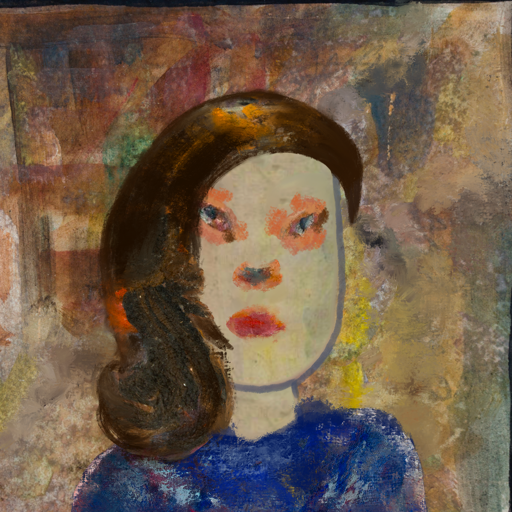
Background: Mosgoul, Head And Neck Front: Hill_Girl, Face Front: Boggyland, Bust: Irani, Hair Front: Gypsy_Queen, Head Accessory: Blank, Second Necklace: Blank, Necklace: Blank, Baby: Blank